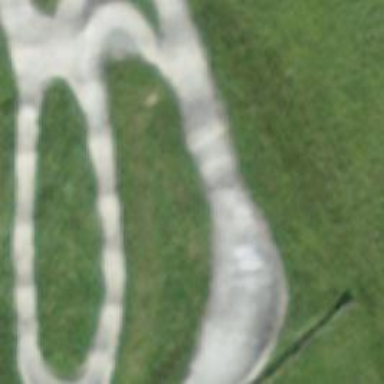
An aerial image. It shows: Concrete path.